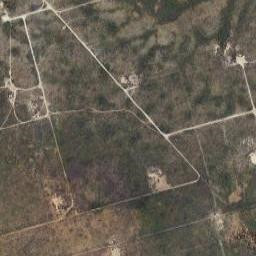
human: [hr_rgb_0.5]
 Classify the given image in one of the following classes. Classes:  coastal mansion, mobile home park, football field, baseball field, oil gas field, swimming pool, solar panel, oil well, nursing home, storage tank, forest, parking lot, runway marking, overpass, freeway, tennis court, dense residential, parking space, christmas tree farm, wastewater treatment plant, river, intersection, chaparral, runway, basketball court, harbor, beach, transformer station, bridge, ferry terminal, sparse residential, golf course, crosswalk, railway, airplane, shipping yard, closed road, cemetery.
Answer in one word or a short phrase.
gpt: oil gas field